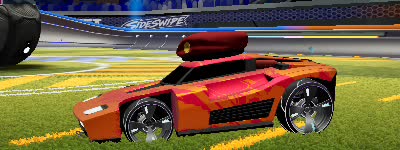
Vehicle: breakout